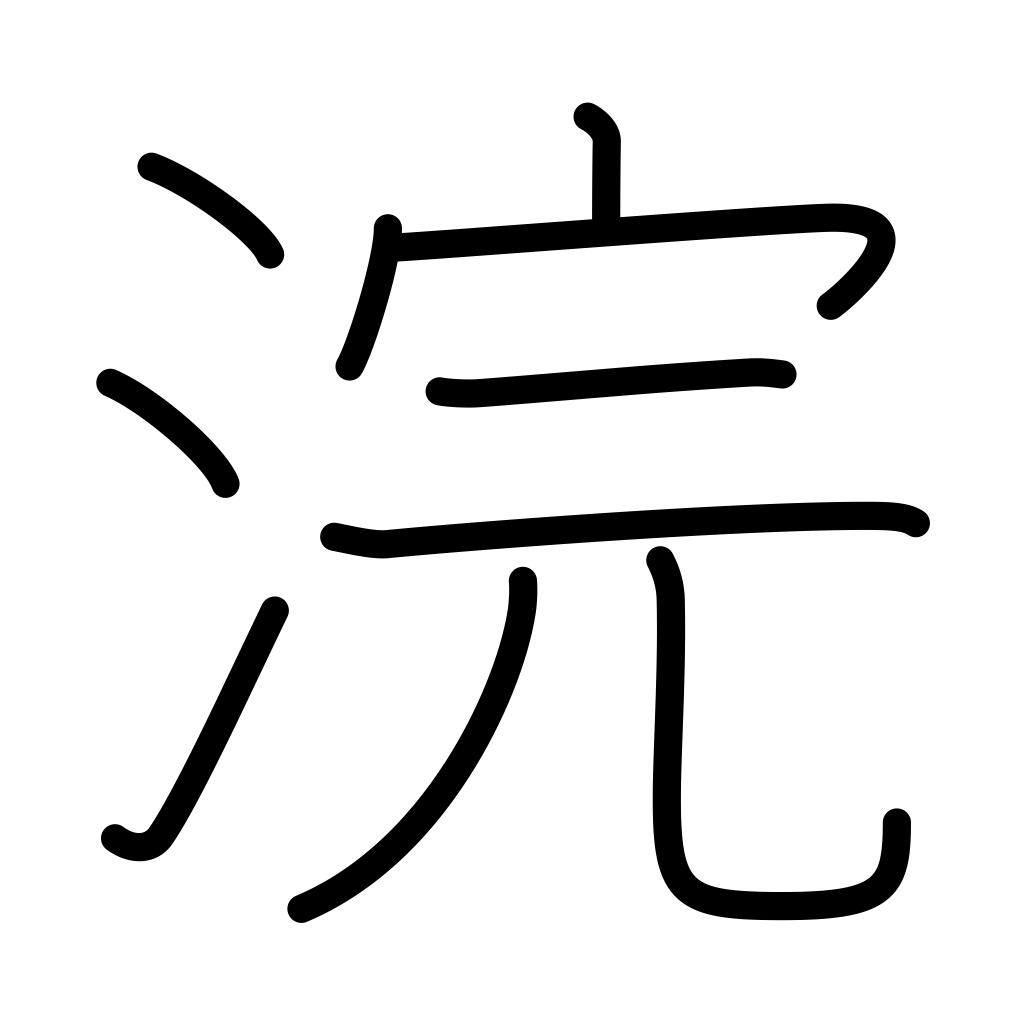
Meaning: wash